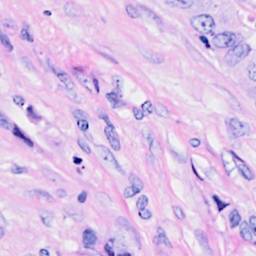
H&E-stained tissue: Breast